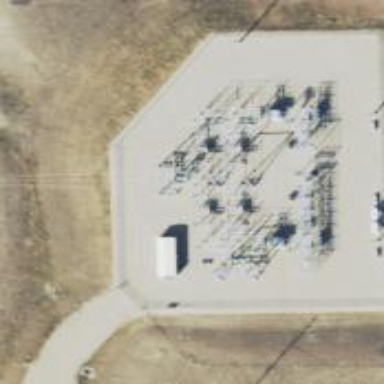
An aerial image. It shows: Switch used for power control.